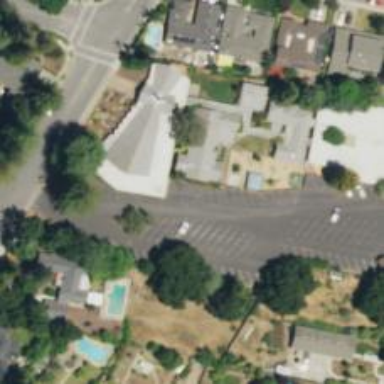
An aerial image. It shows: Asphalt parking space.